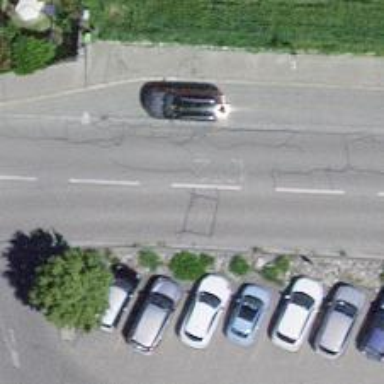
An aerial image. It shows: Tertiary road with sidewalks on both sides.